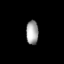
Tissue: lung
Cell type: Epithelial cells
Senescence score: 0.1475
Nuclear area (px): 287
Mean DAPI intensity: 162.174